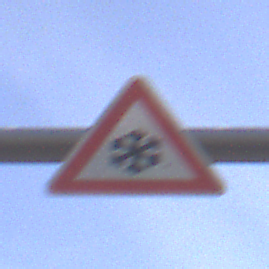
Verkehrszeichen: SchneeOderEisglaette
Umgebung: Outdoor, Urban
Tageszeit: SunriseSunset
Wetter: PartlyCloudy
Licht: Natural
Jahreszeit: Autumn
Kontrast: HighContrast